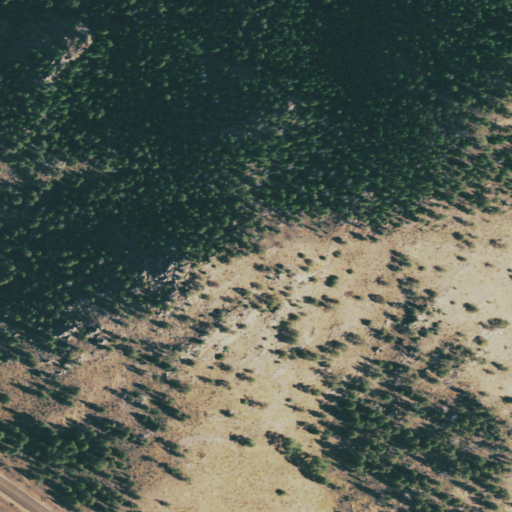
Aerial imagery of mountain in Colorado named Mount Evelyn containing evergreen forest, shrub, grassland, and open development